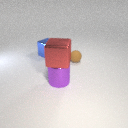
large purple metal cylinder in front of small brown rubber sphere